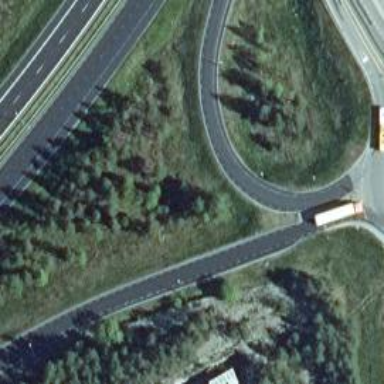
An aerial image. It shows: Asphalt motorway link.